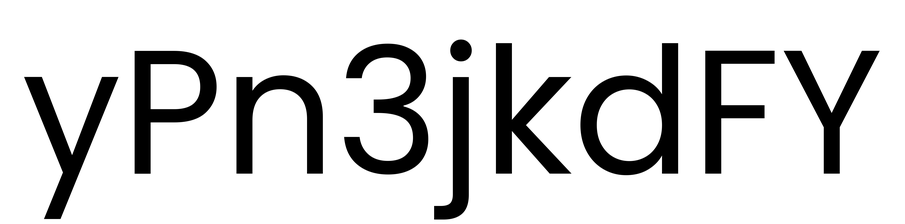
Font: Poppins-Regular